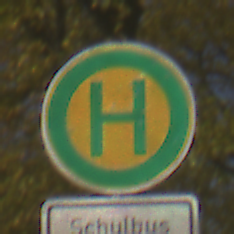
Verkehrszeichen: Haltestelle
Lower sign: ZeitangabenMitBeschraenkungAufWochentage5
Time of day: SunriseSunset
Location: Outdoor (Urban)
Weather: PartlyCloudy
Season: Autumn
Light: Natural